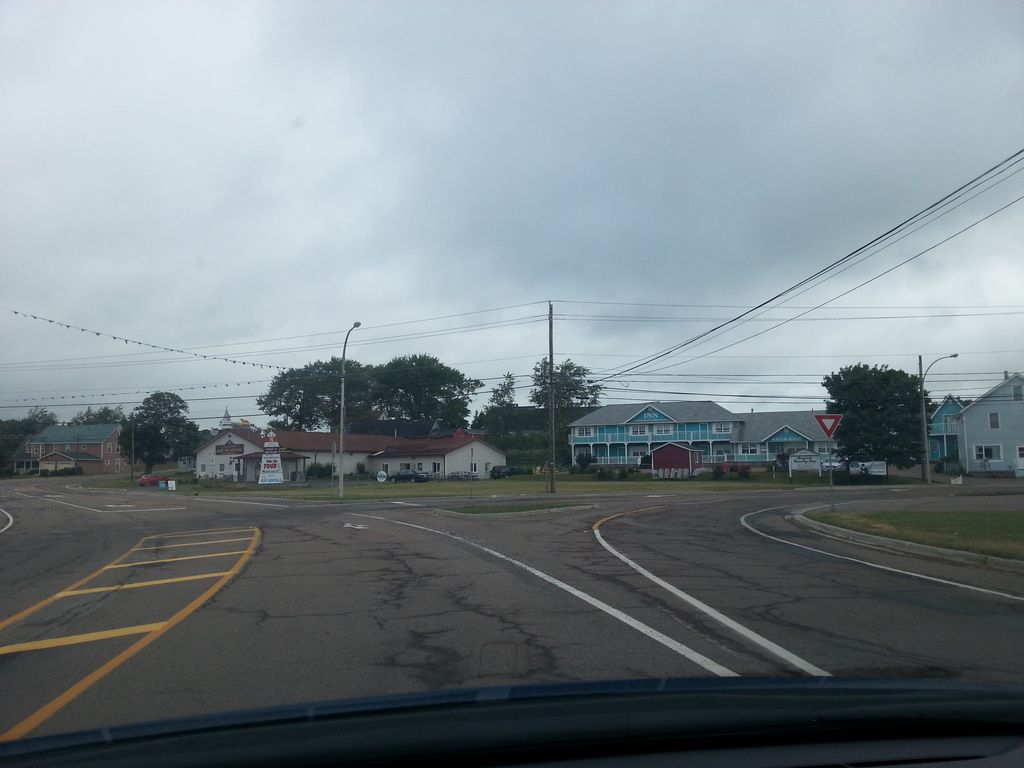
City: charlottetown